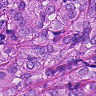
Metastatic tissue present: yes